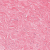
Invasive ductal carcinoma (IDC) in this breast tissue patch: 0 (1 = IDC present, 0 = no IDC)